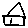
Label: house